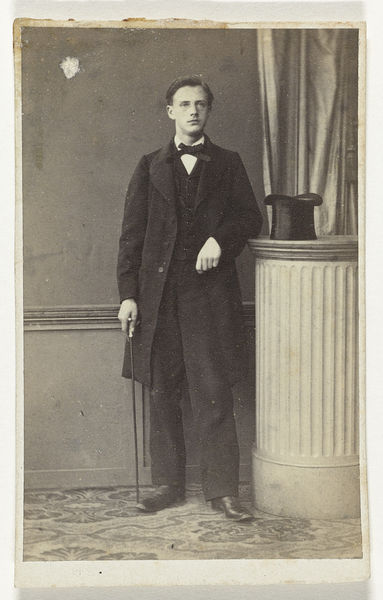
Titel: Portret van een man
Künstler: M. Hille
Standort: Amsterdam
Institution: Rijksmuseum
Schlagwörter: gemälde, hand, mann, weiß, grau, hut, raum, schwarz, säule, blick, schleife, teppich, zylinder, anzug, hemd, wand, mensch, innenraum, portrait, porträt, vorhang, boden, haare, kostüm, mantel, stehend, scheitel, stock, gehstock, schuhe, frack, krawatte, ernst, angelehnt, atelier, podest, knöpfe, fliege, knopfleiste, weste, foto, fotografie, photographie, schwarz-weiss, portait, fliesen, ganzfigur, aufgestützt, smoking, binder, dorisch, stele, gestellt, fotograf, saule